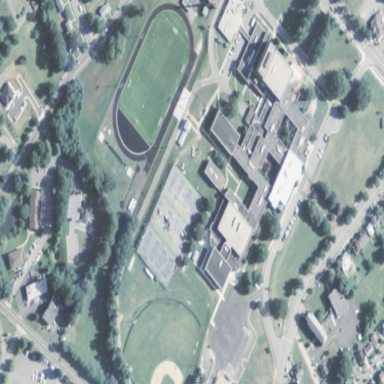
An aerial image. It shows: School.